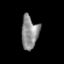
Tissue: prostate
Cell type: Epithelial cells
Senescence score: 0.3372
Nuclear area (px): 553
Mean DAPI intensity: 138.593